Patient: sex F, age 41
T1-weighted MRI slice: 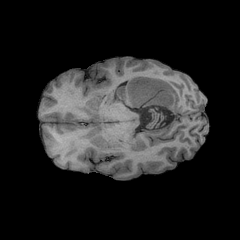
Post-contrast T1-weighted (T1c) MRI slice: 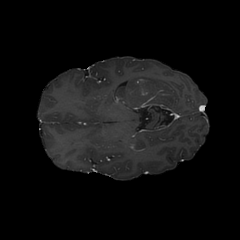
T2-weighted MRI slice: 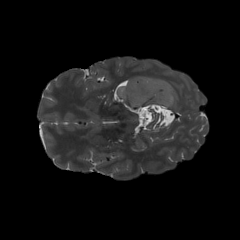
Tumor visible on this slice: yes
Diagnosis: Glioblastoma, IDH-wildtype
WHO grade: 4